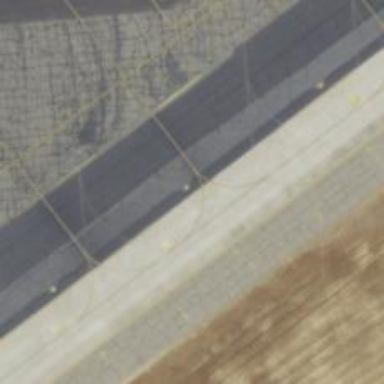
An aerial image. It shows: Image of taxiway at airport.